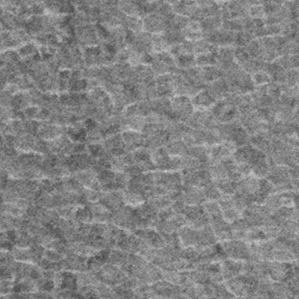
Label: frost